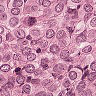
Metastatic tissue present: yes